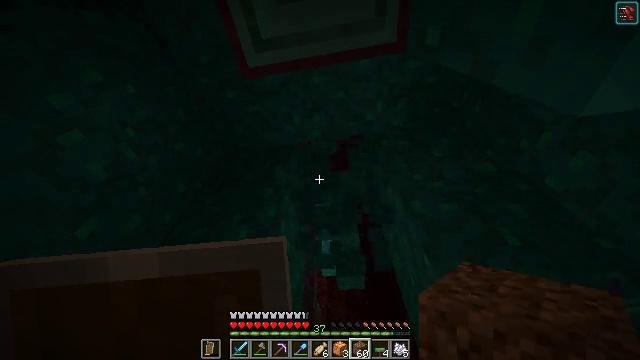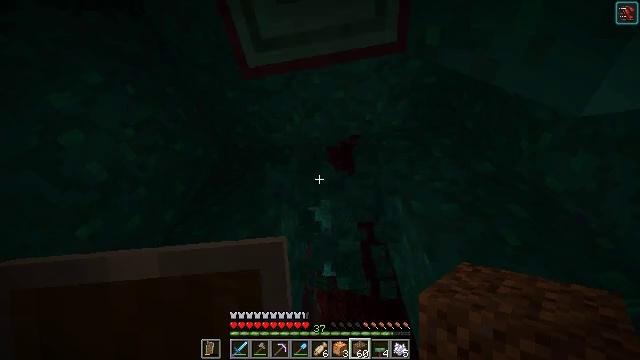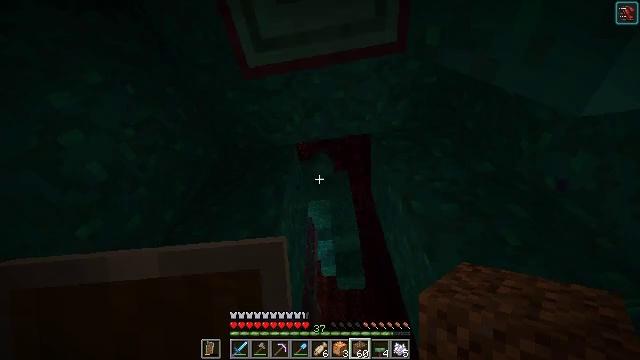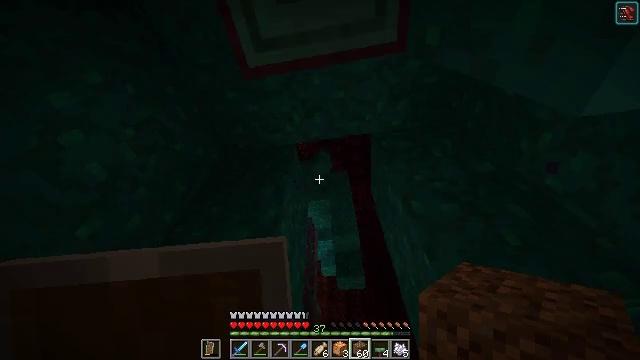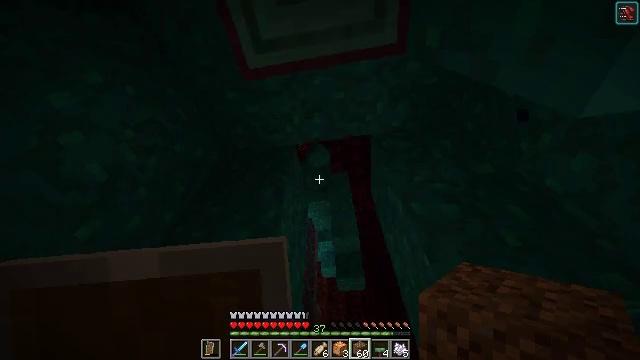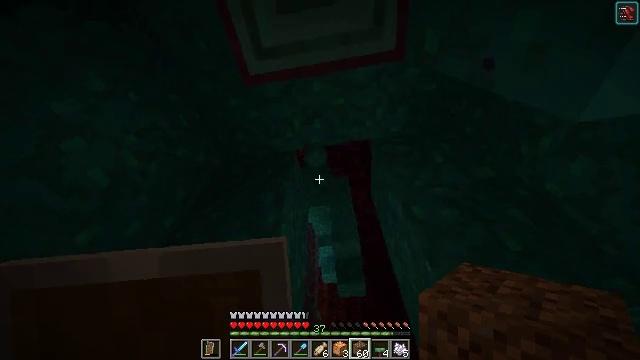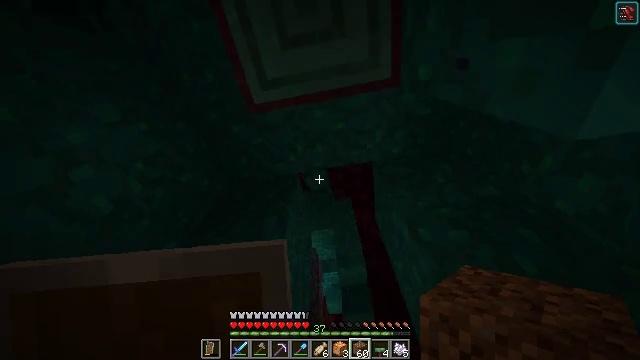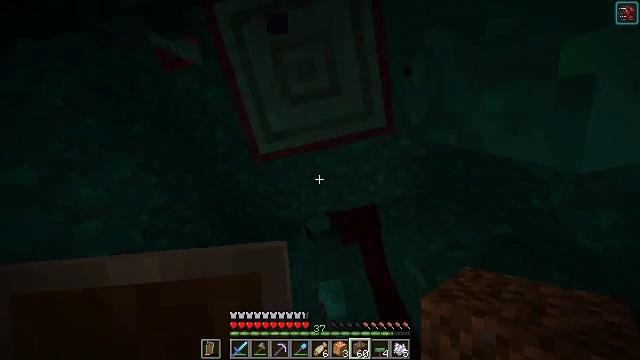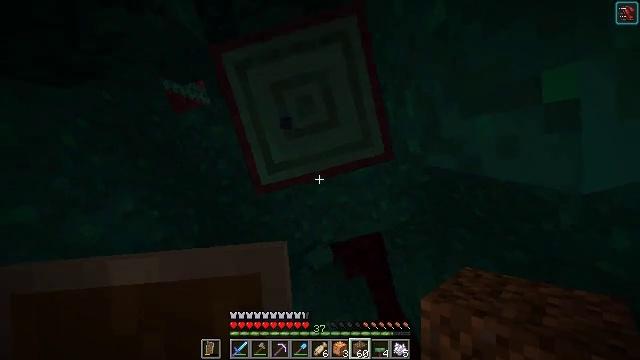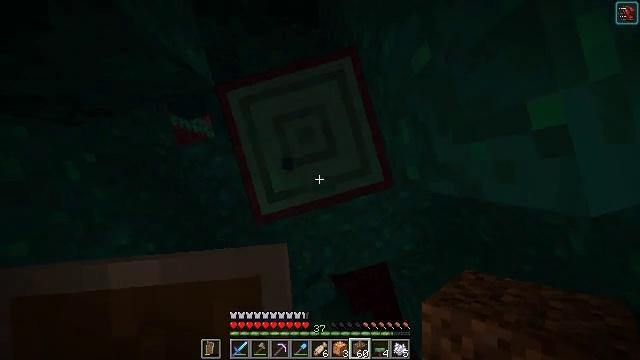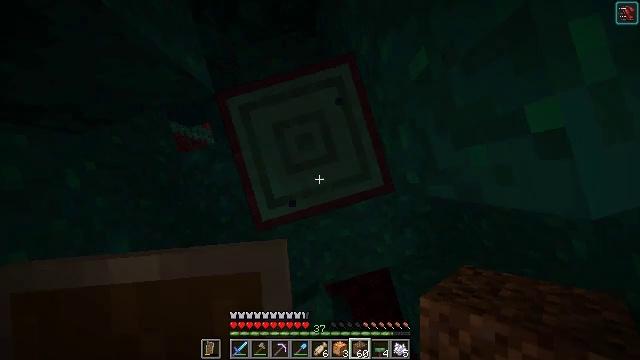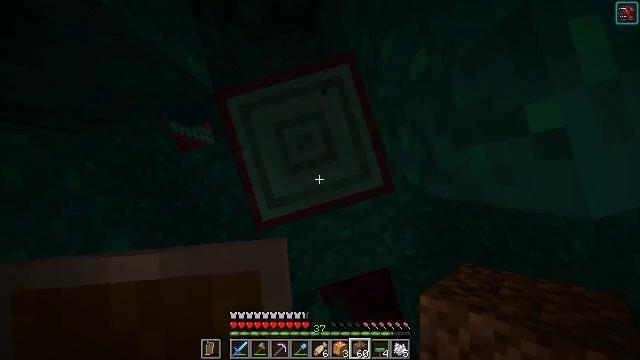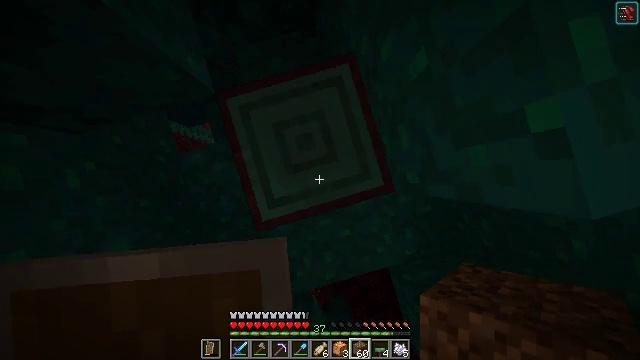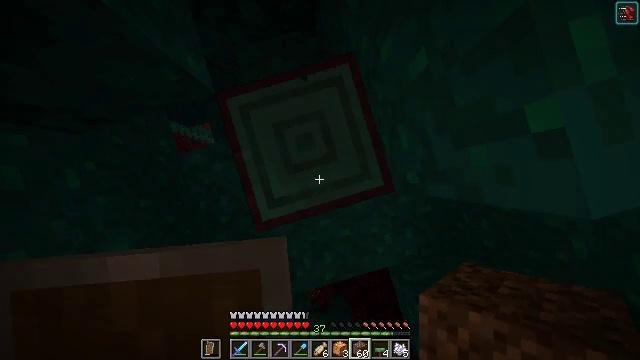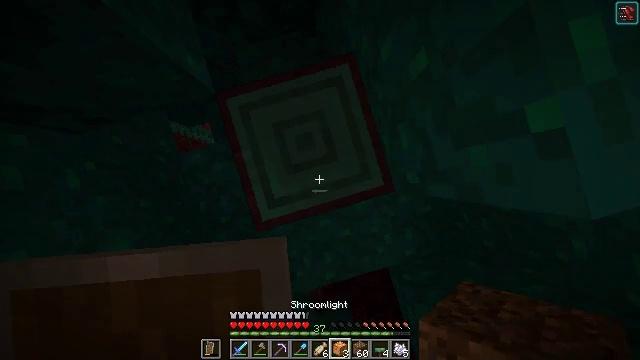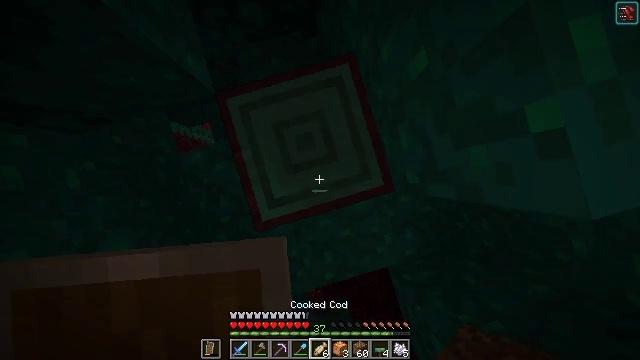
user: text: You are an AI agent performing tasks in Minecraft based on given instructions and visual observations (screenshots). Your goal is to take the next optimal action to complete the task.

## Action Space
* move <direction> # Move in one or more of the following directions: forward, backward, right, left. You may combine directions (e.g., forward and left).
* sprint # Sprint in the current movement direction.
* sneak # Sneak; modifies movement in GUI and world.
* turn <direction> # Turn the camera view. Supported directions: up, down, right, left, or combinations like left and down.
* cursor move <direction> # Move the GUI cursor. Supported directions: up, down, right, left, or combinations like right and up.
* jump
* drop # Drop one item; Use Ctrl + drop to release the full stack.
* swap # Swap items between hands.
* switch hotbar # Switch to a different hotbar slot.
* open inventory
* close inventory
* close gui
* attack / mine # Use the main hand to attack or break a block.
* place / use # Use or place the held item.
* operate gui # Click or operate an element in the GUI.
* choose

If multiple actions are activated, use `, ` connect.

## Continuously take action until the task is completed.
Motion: motion action
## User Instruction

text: Collect warped stem for crafting.
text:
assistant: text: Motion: attack / mine
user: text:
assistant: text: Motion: attack / mine
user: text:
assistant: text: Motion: attack / mine
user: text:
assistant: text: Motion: attack / mine
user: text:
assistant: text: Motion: turn up, attack / mine
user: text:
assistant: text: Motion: turn left and up, attack / mine
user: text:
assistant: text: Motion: turn left and up
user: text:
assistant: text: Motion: turn left and up
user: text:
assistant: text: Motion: turn left and up
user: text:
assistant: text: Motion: turn up
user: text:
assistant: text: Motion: turn up
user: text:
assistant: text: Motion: no_op
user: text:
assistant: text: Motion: no_op
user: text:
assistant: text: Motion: no_op
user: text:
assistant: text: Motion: no_op
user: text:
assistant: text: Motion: no_op
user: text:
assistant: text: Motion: no_op
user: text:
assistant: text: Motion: no_op
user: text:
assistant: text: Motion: no_op
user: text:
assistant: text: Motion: no_op
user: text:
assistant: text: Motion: no_op
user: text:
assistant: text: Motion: no_op
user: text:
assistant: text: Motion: no_op
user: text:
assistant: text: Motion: no_op
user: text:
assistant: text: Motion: no_op
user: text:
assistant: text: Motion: no_op
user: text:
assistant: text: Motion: no_op
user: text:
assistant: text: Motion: no_op
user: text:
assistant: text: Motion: no_op
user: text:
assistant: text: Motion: no_op